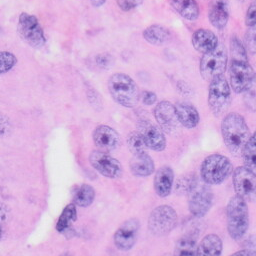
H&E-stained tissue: Skin